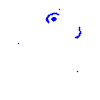
Particle: pion